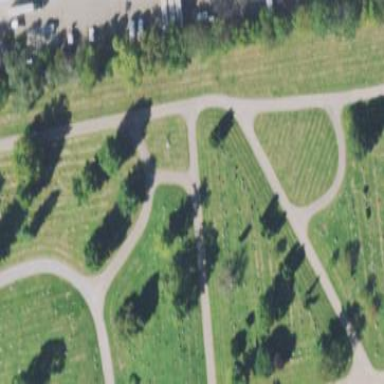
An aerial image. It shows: Cemetery.